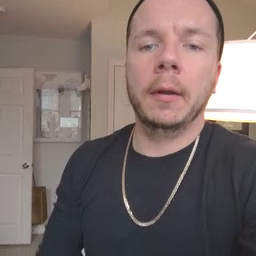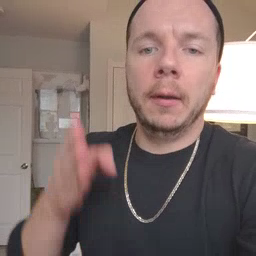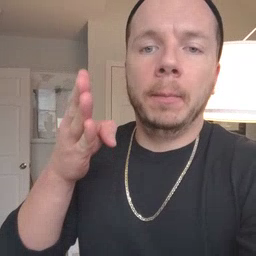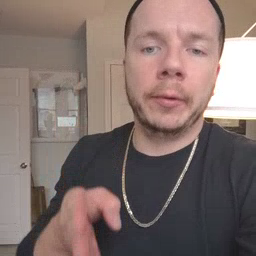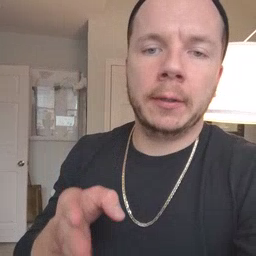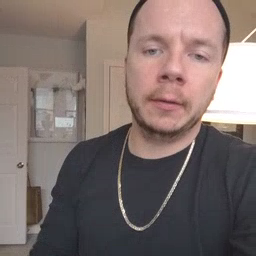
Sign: person